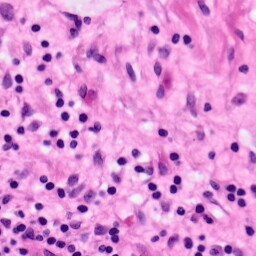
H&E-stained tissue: Pancreatic